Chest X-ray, PA view. Patient: 59 years old, sex F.
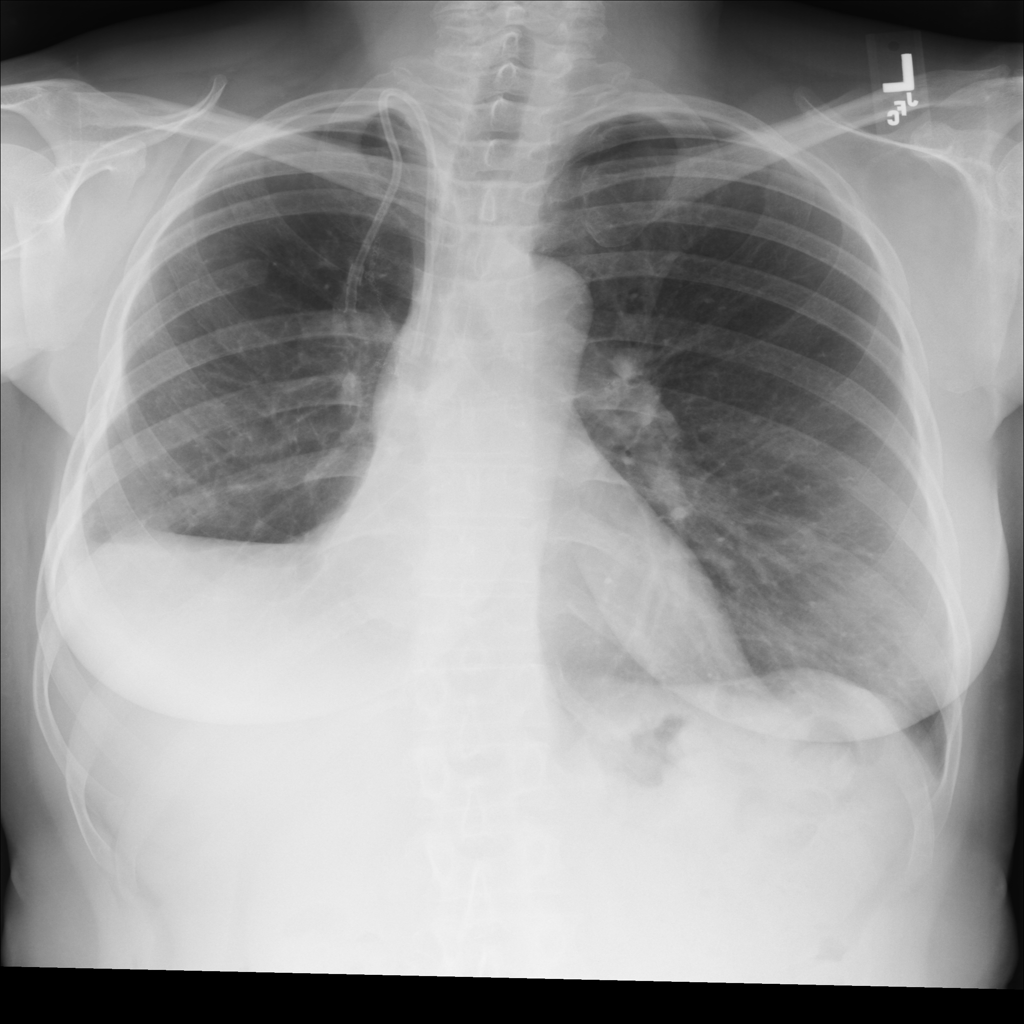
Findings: No Finding